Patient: sex M, age 57
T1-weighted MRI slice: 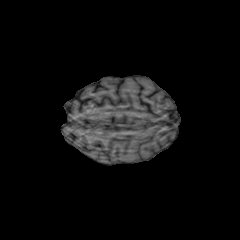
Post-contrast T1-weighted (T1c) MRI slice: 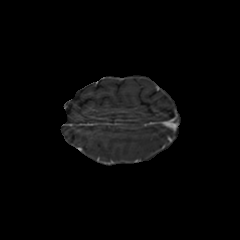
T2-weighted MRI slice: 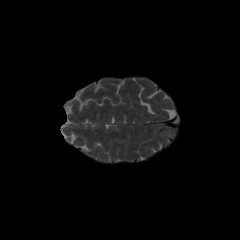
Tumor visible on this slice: no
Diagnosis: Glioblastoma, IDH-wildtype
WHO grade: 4